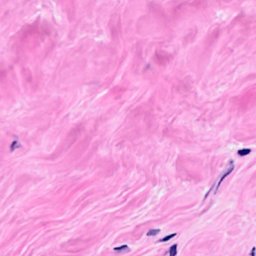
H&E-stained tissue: Breast